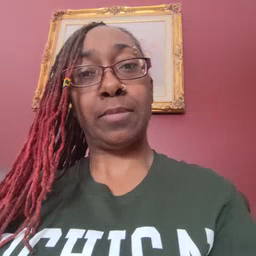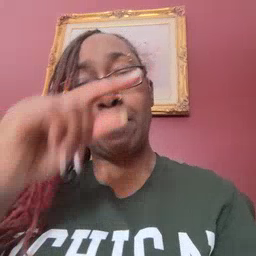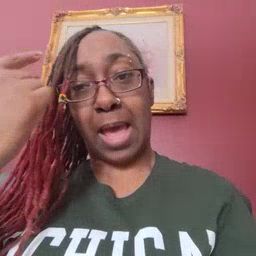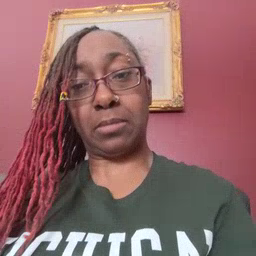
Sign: black